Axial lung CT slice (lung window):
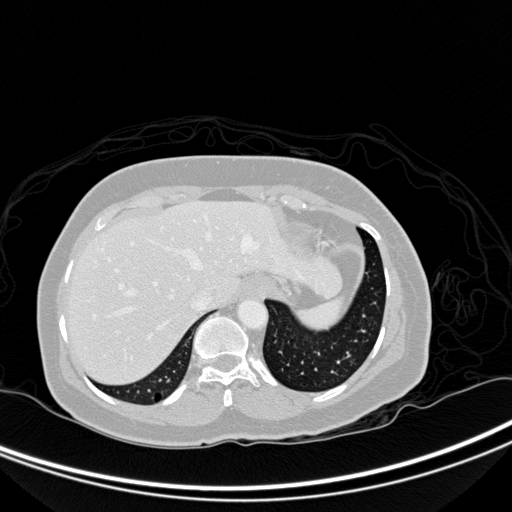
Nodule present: no